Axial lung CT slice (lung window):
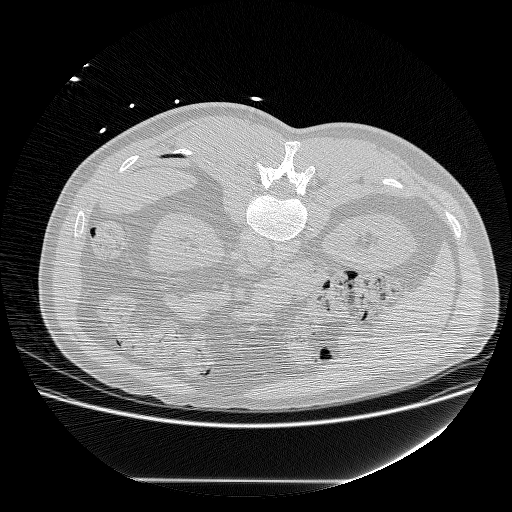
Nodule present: no